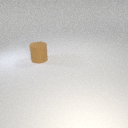
large brown rubber cylinder